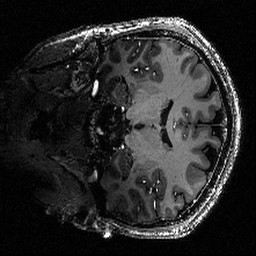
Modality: T1w
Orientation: coronal
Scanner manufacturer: siemens
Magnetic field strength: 6.98 T
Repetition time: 2.76 s
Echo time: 0.00328 s